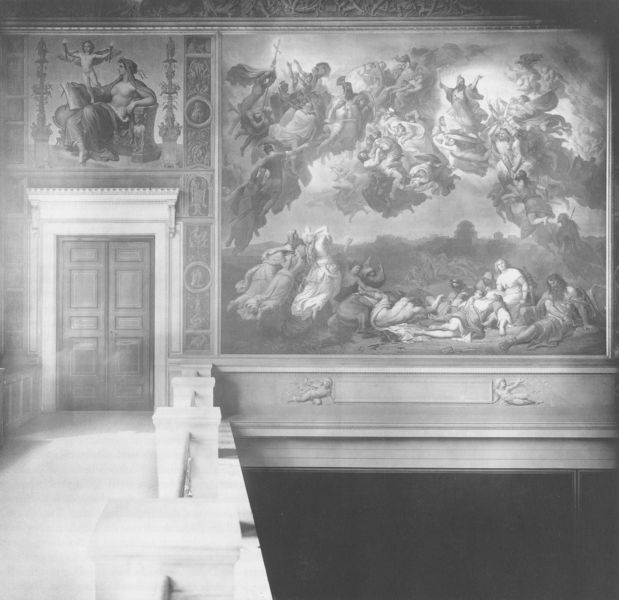
Titel: Die Wissenschaft, Die altgermanische Kultur, Die Hunnenschlacht
Künstler: Wilhelm von Kaulbach
Standort: Berlin
Institution: Neues Museum
Schlagwörter: dunkel, felsen, flügel, gemälde, gott, himmel, kampf, mann, nackt, rubens, schatten, weiß, wolken, frauen, menschen, frau, grau, hell, holz, licht, marmor, männer, raum, schwarz, säule, tür, zimmer, gebäude, haus, schloss, tier, wolke, malerei, ornament, alt, gelage, wand, architektur, barock, rahmen, stein, bild, türbogen, erde, feld, brüstung, kirche, reich, pferd, pferde, engel, nachthimmel, putto, balkon, bilder, ansicht, fels, gelände, türe, bank, empore, figuren, schlacht, treppe, historienbild, thron, tapete, ornamente, wandgemälde, wandmalerei, kerze, flügeltür, kerzen, stuck, türflügel, geländer, nackte, edel, trübe, geschlossen, hoch, bemalt, galerie, unscharf, foto, fotografie, photographie, eingang, gang, burg, medaillon, glaube, kreuz, palast, stockwerk, balustrade, flammen, groß, schwerter, flur, göttin, architrav, programm, photo, fries, jesus, ross, rosse, christlich, götter, fresken, treppenhaus, erscheinung, antikisierend, kassetten, heilige, fresko, museum, prunk, putten, wandbild, fotographie, putti, fackel, absperrung, kandelaber, photografie, holztür, schwrzweiß, supraporte, medaillons, lagern, graohik, wandbemalung, kupel, ikonographie, wunder, oskar, outz, bildfeld, historien, türsturz, freko, abgang, großformat, vorhersehung, kappele, türrahmung, neuburg, malarei, enfassung, kasettentür, wandmalarei